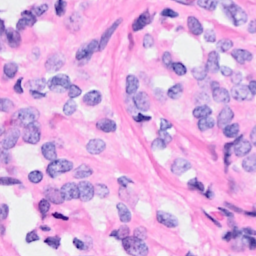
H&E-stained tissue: Breast